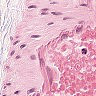
Metastatic tissue present: no